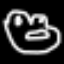
Label: frog